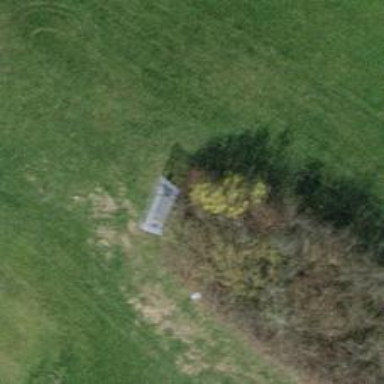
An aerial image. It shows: Bench for seating.